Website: apple
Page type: delivery-shipping
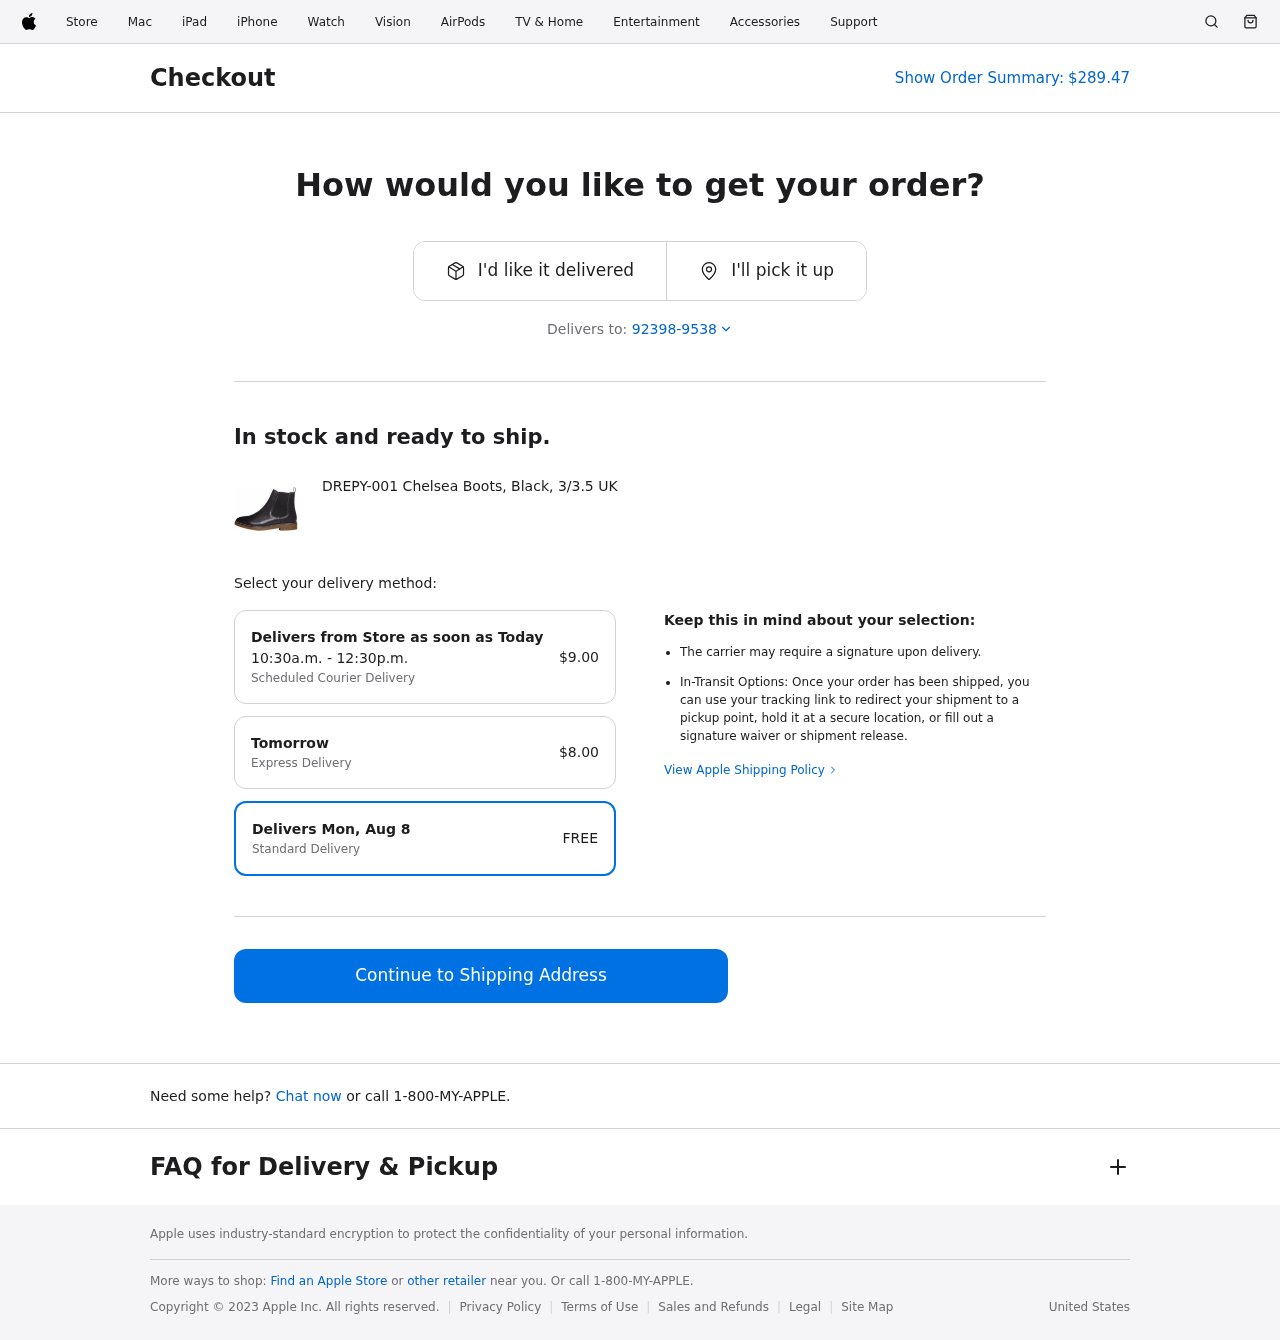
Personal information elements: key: PII_POSTCODE_FULL
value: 92398-9538
Product elements: key: PRODUCT1_NAME
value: DREPY-001 Chelsea Boots, Black, 3/3.5 UK
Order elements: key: ORDER_TOTAL
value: $289.47
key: ORDER_DELIVERY_DATE_SAMEDAY
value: Today
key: ORDER_SHIPPING_COST_SAMEDAY
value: $9.00
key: ORDER_DELIVERY_DATE_EXPRESS
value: Tomorrow
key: ORDER_SHIPPING_COST_EXPRESS
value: $8.00
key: ORDER_DELIVERY_DATE
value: Delivers Mon, Aug 8
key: ORDER_SHIPPING_COST
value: FREE